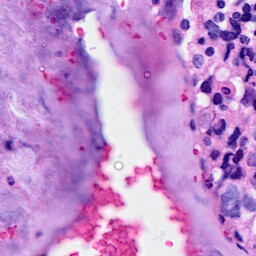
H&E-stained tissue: Breast